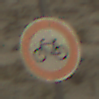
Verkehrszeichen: VerbotRadverkehr
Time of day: Midday
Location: Outdoor (Beach)
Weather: PartlyCloudy
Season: NotSpecified
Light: Natural